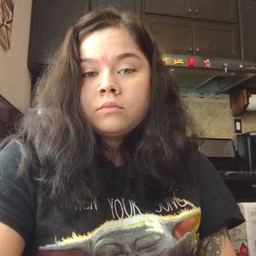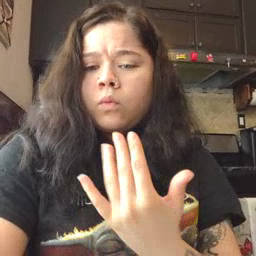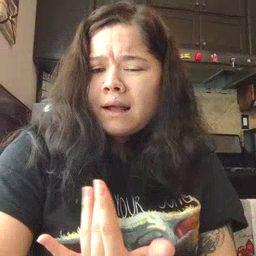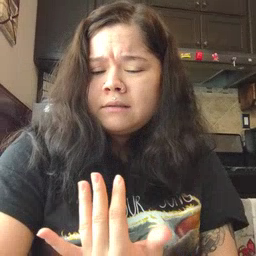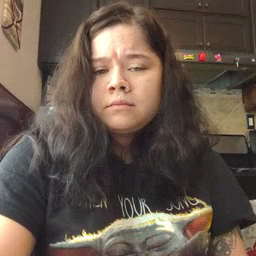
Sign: wait